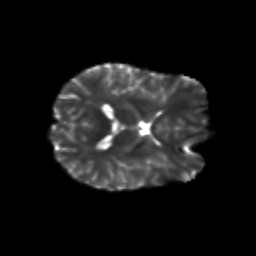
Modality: T2w
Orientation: axial
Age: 18
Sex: female
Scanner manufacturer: siemens
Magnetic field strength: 3 T
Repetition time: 3.5 s
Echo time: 0.113 s